Question: Hi I'm just starting to use python and OpenCV, my IDE is eclipse.
Now I have installed NumPy and SciPy and OpenCV 2.3 and Python 2.7
and I think I configure all the path and interpreter options (may be may not),
here comes the problem:

so my question is how to make it work fine as in other languages as Java?
Thanks
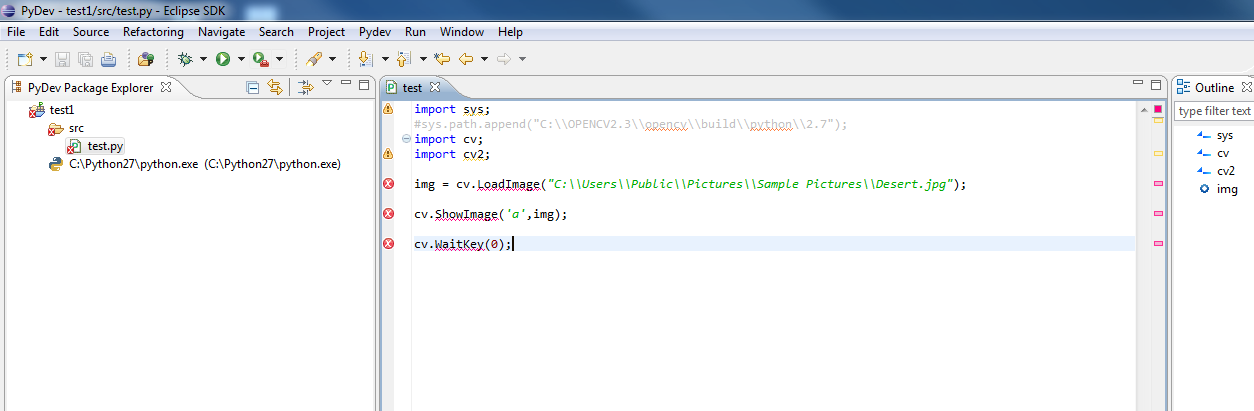
Answer: In Eclipse go to
'Window->Preferences->PyDev->Interpreters->Python Interpreter=> [Forced Builtins]'(tab)
Add cv (or cv2) and apply - all will be fine.